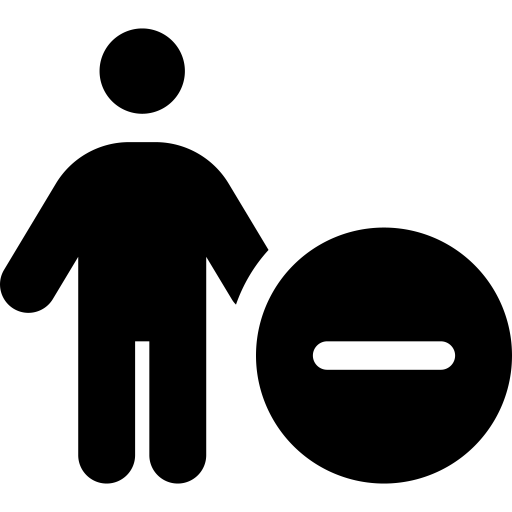
Tags: icon, FontAwesome, fa-icon, solid, person, circle, minus